Question: I'm trying to add my own .js to a Magento project, but I can't do it...
I've followed the steps <URL>, but I still can't do it.
I did the following:
1. Frontend: Opened page.xml and inside the block: block type="page/html_head" name="head" as="head", I included my .js file: lib/query.js.
2. Backend: I modified main.xml like said here, and I added the .js to the block named as head.
But nothing happens. The javascript seems to not be working. Any ideas on why, or any step that I need to follow?
I because I found :
I did everything as suggested in the Answers. And it didn't work. But I think it's because of the script.
When I go to firebut, I see these mistakes, that I don't know if they were at first:

First mistake is located at , when I make the call:
'''
<script type="text/javascript">
$jQuery.noConflict();
</script>
'''
The second and the third one are located at the beginning of my .js files...
Any idea? Maybe solving this, will solve my other issue...
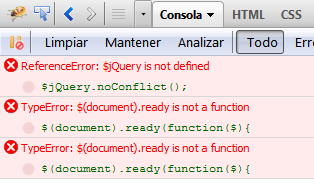
Answer: jQuery: Creates a different alias for jQuery to use in the rest of the script.
'''
var $j = jQuery.noConflict();
// Do something with jQuery
$j("div p").hide();
//then use magento prototype with
$("content").style.display = 'none';
'''
See more <URL>
Since it seem like you are add the same file to the admin and the frontend. Put your file in (root folder) /js/query.js (not /lib/query.js)
Add this to page.xml
'''
<block type="page/html_head" name="head" as="head">
<action method="addJs"><script>query.js</script></action>
....
'''
Add this to main.xml
'''
<default>
<block type="adminhtml/page" name="root" output="toHtml" template="page.phtml">
<block type="adminhtml/page_head" name="head" as="head" template="page/head.phtml">
<action method="addJs"><script>query.js</script></action>
....
'''
It's not a wise idea to make changes to core files. Take a look on workaround for admin files
<URL>